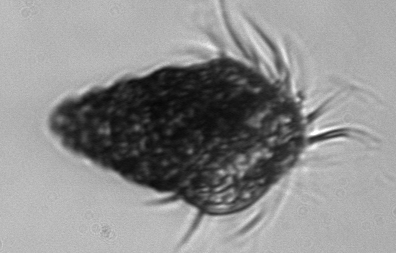
Label: Laboea_strobila